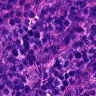
Metastatic tissue present: no